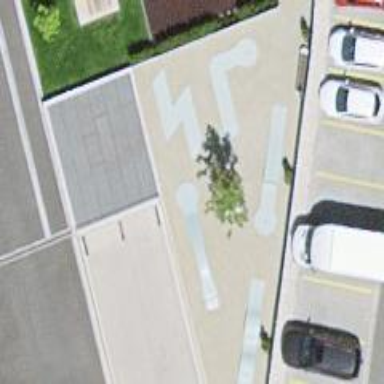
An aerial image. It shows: Miniature golf course.